Question: I have a long exercise and everything relies on the first part which is listing all the functional dependencies. But this is so ambiguous -- can you help me listing them? I did something, of course, but I feel like it's not enough.
Here are my FDs:
'''
SocialIN -> EmpName
ProjectID -> ProjectName
ProjectID -> Location
'''
I will have to turn it into BCNF afterwards, so I don't want to miss anything. I can't find a Dependency for hours. Am I missing some? Did I put something useless?

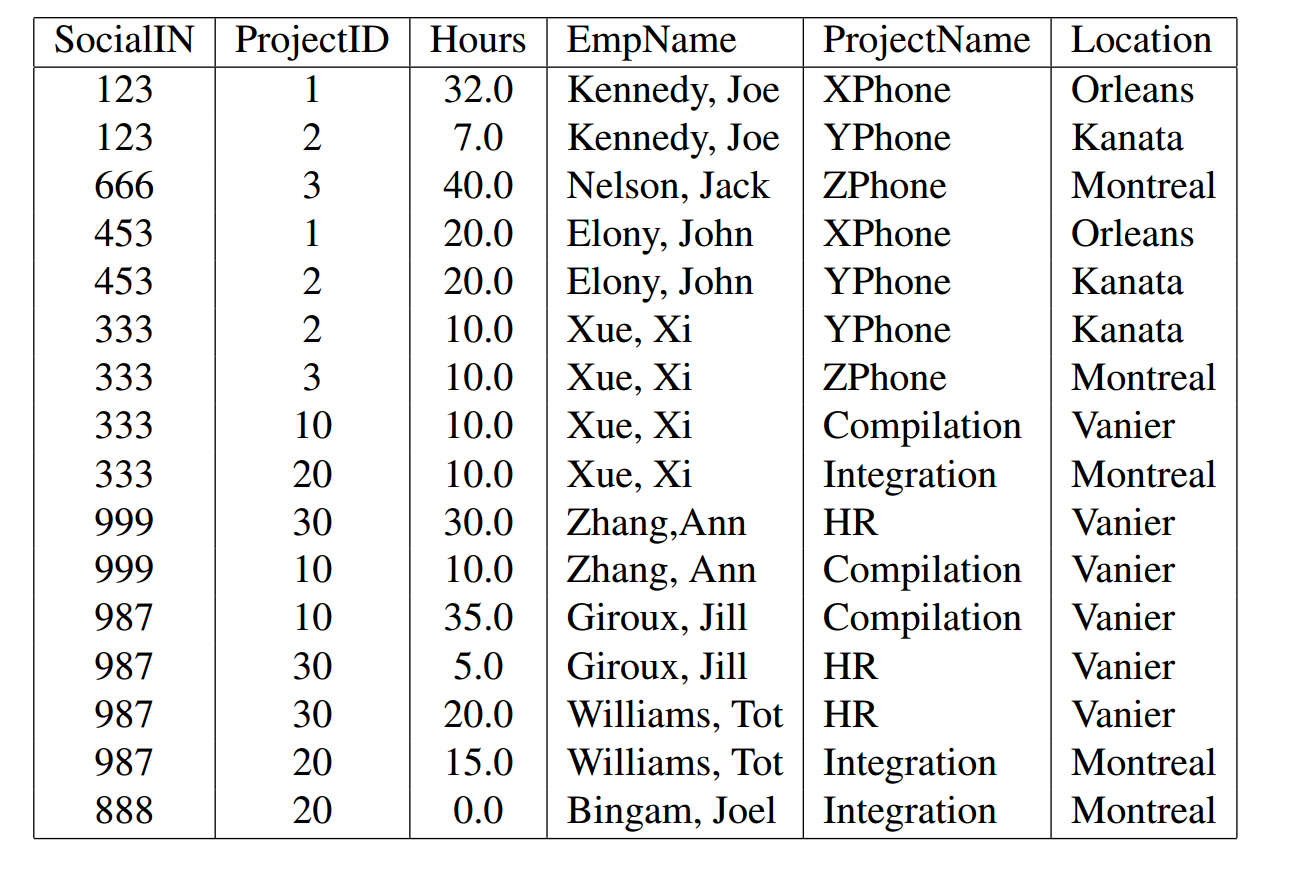
Answer: Note that in the data, the SocialIN value 987 maps to both "Giroux, Jill" and "Williams, Tot", so the SocialIN EmpName FD is incorrect if the data is correct. In fact, I think the data in the table/image is erroneous. Most likely, there is a mistake and Jill and Tot should have different SocialIN values. And then, as <URL>, the {SocialIN, ProjectID} Hours FD should hold.
However, assuming that the data is correct, then the FD EmpName SocialIN holds (rather than the reverse FD), and the FD {EmpName, ProjectID} Hours holds.
Not only does the FD ProjectID ProjectName hold in the data, but ProjectName ProjectID also holds in the data shown. Given this, ProjectName Location also holds, and so does {EmpName, ProjectName} Hours.
There are also multiple trivial FDs that aren't worth pointing out (such as EmpName EmpName).
Hence, I think the complete set of non-trivial FDs in the data given is:
- - - - - - -
If the mapping for Gill and Tot is incorrect and they have separate SocialIN values, then you can add:
- - -